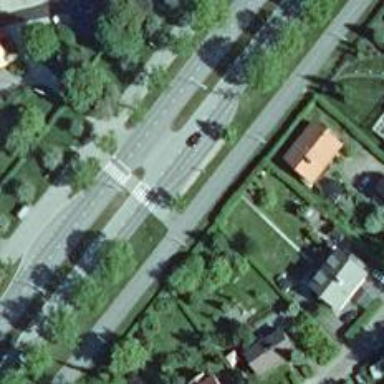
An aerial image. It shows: Asphalt footway with crossing island.